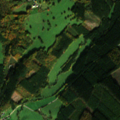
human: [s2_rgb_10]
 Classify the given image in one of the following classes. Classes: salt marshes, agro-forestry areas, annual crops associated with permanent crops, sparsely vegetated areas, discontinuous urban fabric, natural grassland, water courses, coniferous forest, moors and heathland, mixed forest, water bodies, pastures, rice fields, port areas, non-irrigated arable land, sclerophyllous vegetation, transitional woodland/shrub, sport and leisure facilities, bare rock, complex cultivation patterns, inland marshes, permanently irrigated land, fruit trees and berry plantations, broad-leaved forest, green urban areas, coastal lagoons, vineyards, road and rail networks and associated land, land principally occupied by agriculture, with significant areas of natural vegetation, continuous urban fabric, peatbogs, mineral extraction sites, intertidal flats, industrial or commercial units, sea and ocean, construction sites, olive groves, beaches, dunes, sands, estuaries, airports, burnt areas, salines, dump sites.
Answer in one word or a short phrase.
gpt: discontinuous urban fabric, pastures, land principally occupied by agriculture, with significant areas of natural vegetation, broad-leaved forest, coniferous forest, mixed forest